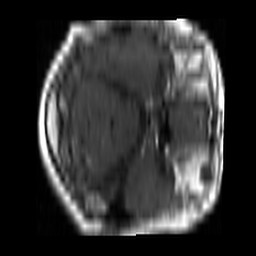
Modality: T1w
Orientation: axial
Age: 82
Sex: female
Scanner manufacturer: philips
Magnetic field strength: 1.5 T
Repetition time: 0.4 s
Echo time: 0.0074 s